Question: After I got my domain CNAME changed to azure service, I have to associate the azure web app with the address. When I try to do it I get the exclamation mark indicating error, and when I try to check what it says, it does not display any information (not a single sign). Does anyone experienced similar problem, and can tell me what is happening.

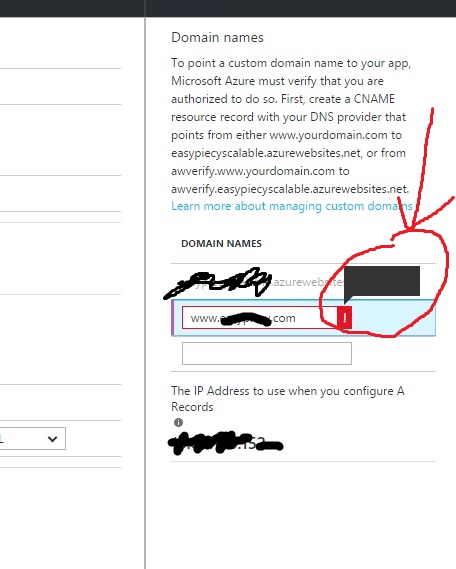
Answer: This is what I have in my current setup:
- - -
then in my azure domain settings, I added domain.com
Hope this helps